Question: I have a listview which has 7 columns. I want to add information on each column, but when it reaches the subitem 2 from the listView I get a 'System.ArgumentOutOfRangeException' even though I have that subitem.
Any idea why I get this error? I've tried to search for it but I haven't found a similar case.
This is the part of the code where I get that error:
'''
if (seen == true)
listView1.SelectedItems[0].SubItems[2].Tag = "Seen";
else
listView1.SelectedItems[0].SubItems[2].Tag = "Not Seen";
'''

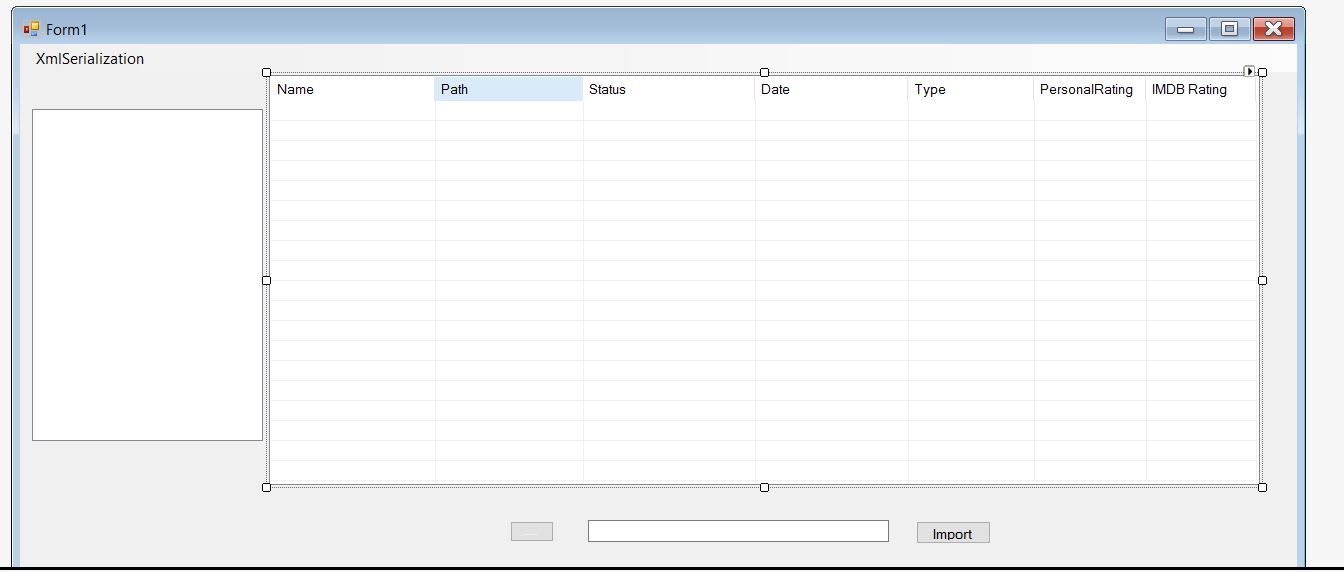
Answer: You probably do not have those SubItems in item.
Or maybe nothing is selected? (Note that the 'SelectionChanged' event gets called when an 'Item' is as well!)
Note that every 'Item' in a 'ListView' can have of , no matter how many 'Columns' you have created. These only provide a space to the data, not slots you can access without creating 'SubItems' !
Therefore we must test it before we access it! In other words: The 'ListView' structure is !
This could be a possible check..:
'''
if ( listView1.SelectedItems[0].Count > 0 &&
listView1.SelectedItems[0].SubItems.Count > 2 )
listView1.SelectedItems[0].SubItems[2].Tag = seen ? "Seen" : "Not Seen";
'''
..but you know your code better and may well find a nicer way of doing the necessary tests..
Just do not rely on the number of 'SubItems' being equal to the number of 'Columns'. They are not related at all and may be greater in each 'Item'!